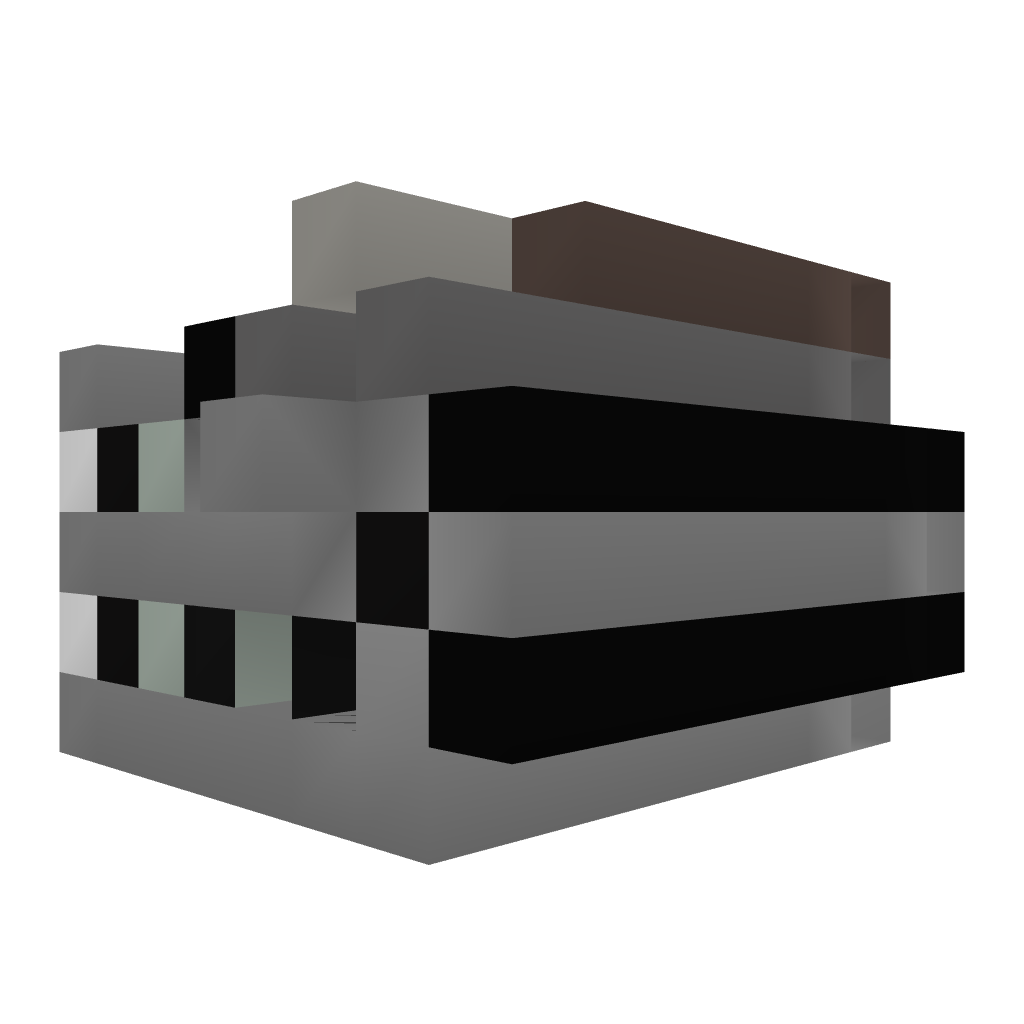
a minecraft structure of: Potion brewer